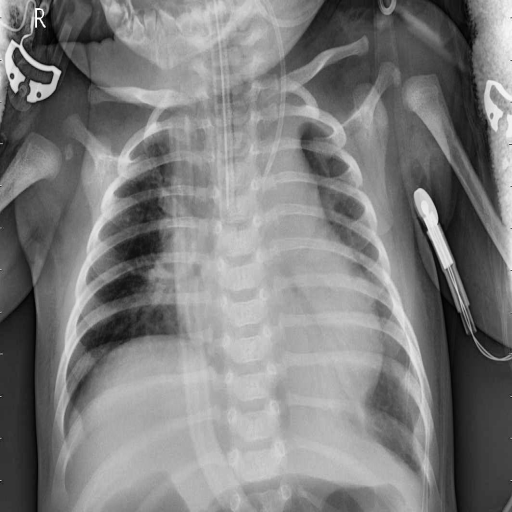
Finding: PNEUMONIA